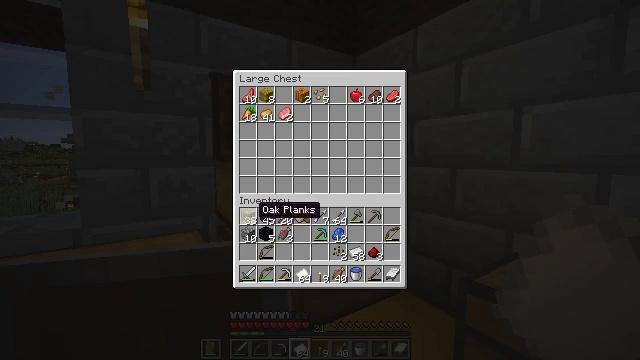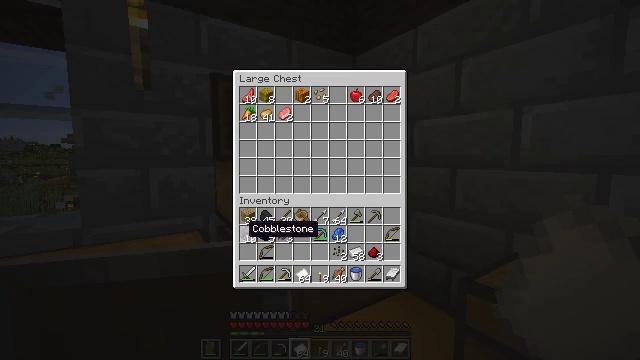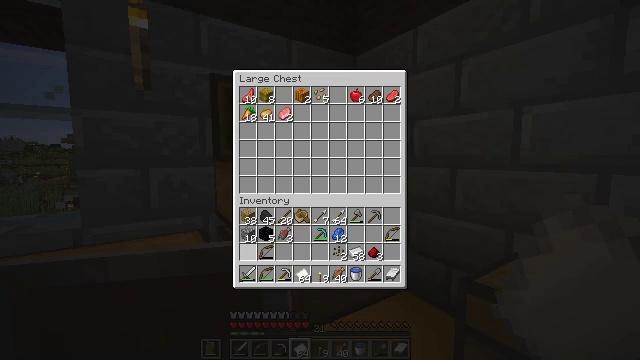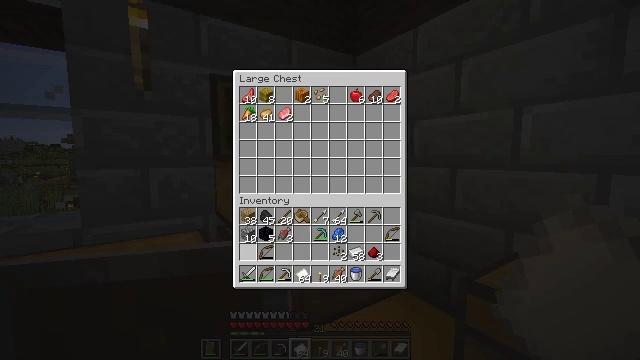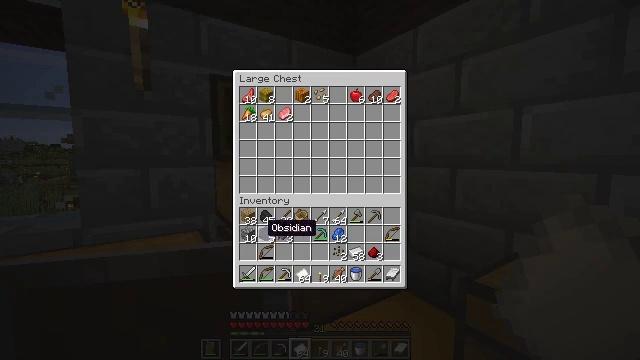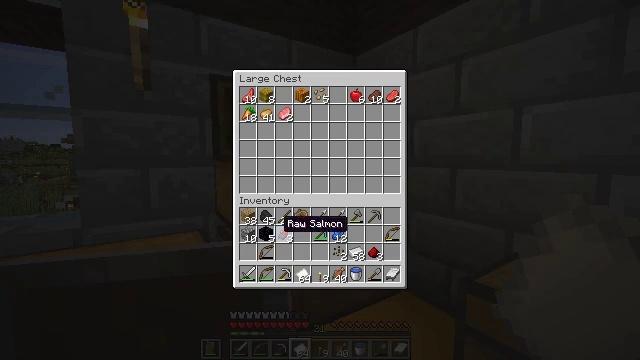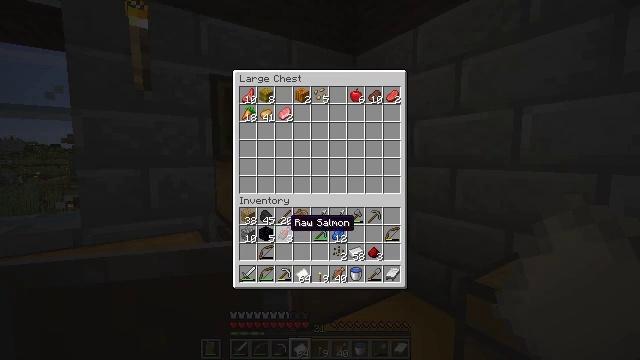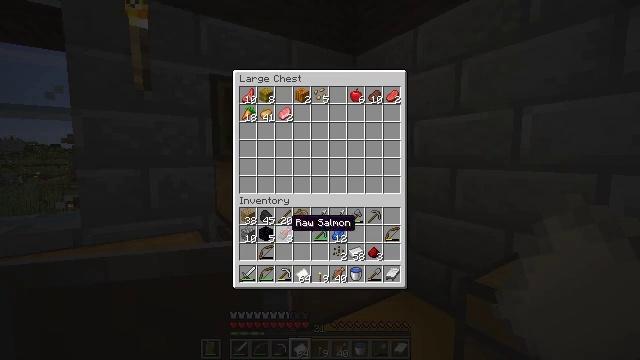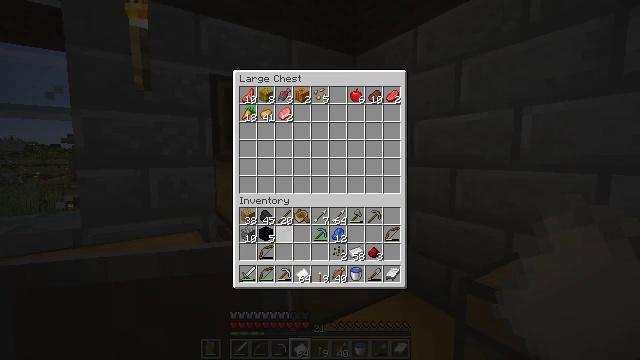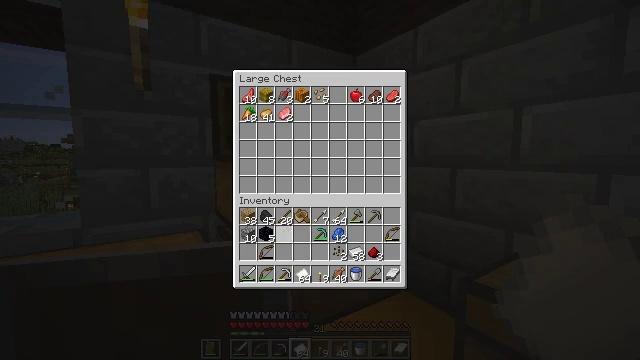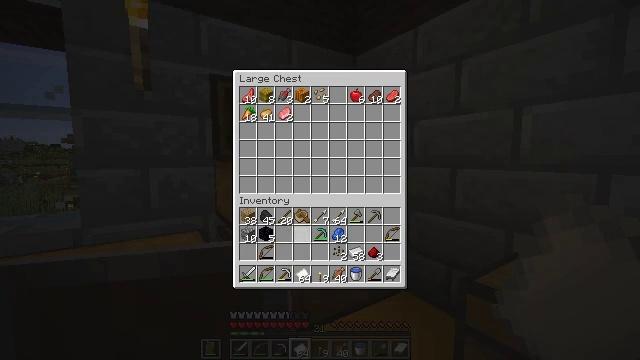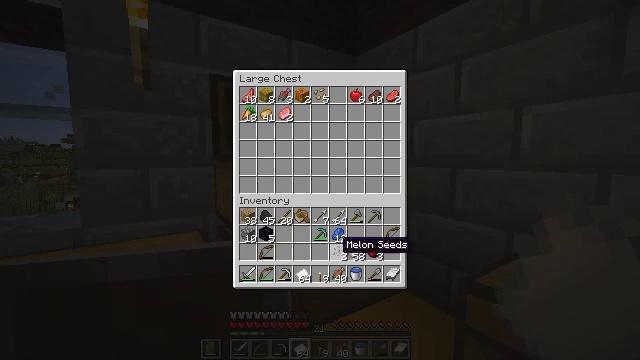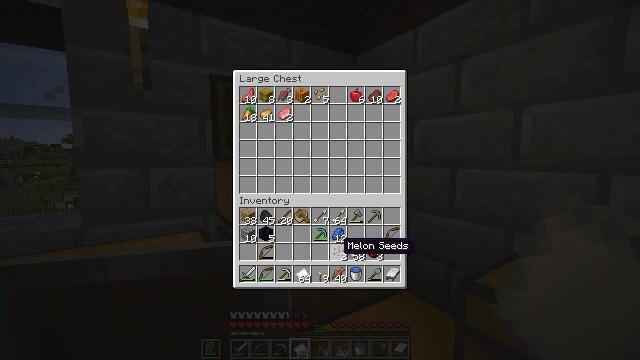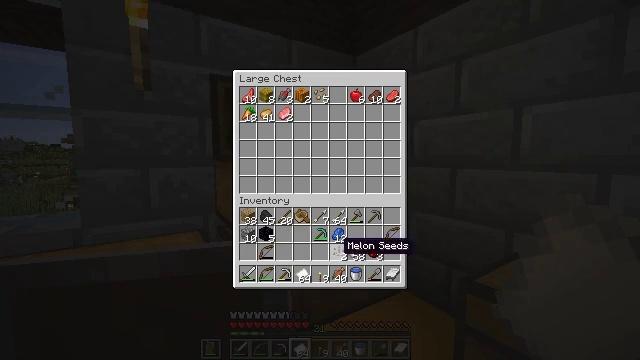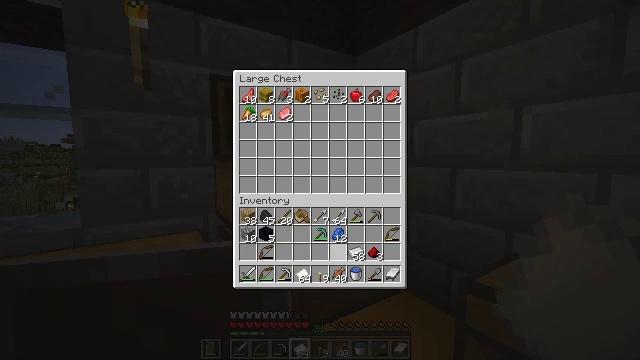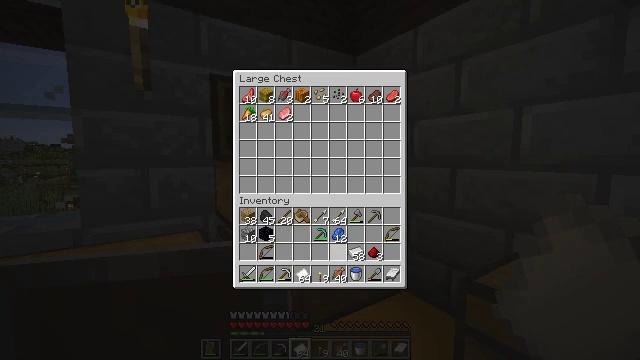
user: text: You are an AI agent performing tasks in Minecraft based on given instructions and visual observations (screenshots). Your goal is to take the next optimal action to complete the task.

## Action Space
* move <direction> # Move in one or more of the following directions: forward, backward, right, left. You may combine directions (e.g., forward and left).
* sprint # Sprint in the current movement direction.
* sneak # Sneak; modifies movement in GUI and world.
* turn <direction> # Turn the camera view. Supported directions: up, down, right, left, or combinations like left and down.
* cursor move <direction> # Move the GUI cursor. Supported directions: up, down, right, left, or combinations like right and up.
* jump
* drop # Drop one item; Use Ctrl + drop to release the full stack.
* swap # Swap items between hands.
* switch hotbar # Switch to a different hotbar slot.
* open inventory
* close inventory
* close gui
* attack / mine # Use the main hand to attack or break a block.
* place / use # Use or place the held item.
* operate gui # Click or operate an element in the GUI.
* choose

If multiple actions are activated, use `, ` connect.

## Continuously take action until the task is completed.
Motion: motion action
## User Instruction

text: Get an iron block by arranging iron ingots in the crafting table.
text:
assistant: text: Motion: sneak, cursor move left and down
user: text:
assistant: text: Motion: sneak
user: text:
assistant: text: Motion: sneak
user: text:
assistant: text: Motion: sneak, cursor move right and up
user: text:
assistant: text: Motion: sneak, cursor move right
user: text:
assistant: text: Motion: sneak, cursor move right
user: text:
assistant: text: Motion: sneak
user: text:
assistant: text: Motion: sneak, operate gui
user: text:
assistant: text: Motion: sneak, operate gui
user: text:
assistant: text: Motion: sneak, cursor move right
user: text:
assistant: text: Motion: sneak, cursor move right and down
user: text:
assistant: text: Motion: sneak
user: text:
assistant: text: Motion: sneak
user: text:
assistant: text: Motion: sneak, operate gui
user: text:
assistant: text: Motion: sneak, operate gui
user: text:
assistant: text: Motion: sneak
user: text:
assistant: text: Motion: sneak, cursor move right
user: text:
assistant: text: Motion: cursor move up
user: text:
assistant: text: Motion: no_op
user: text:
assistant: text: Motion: no_op
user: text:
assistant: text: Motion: no_op
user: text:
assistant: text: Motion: no_op
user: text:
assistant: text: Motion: cursor move up
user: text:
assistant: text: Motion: cursor move up
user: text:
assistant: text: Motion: cursor move up
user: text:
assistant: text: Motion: cursor move left and up
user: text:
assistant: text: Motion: cursor move up
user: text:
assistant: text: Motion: no_op
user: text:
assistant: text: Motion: cursor move down
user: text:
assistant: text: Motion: no_op